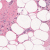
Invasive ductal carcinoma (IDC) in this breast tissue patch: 0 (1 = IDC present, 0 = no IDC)